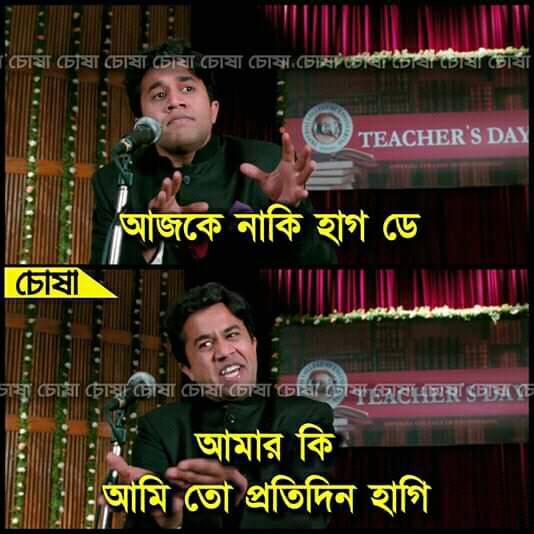
Caption: আজকে নাকি হাগ ডে    আমার কি আমি তো প্রতিদিন হাগি
Label: non-hate